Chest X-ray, PA view. Patient: 54 years old, sex M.
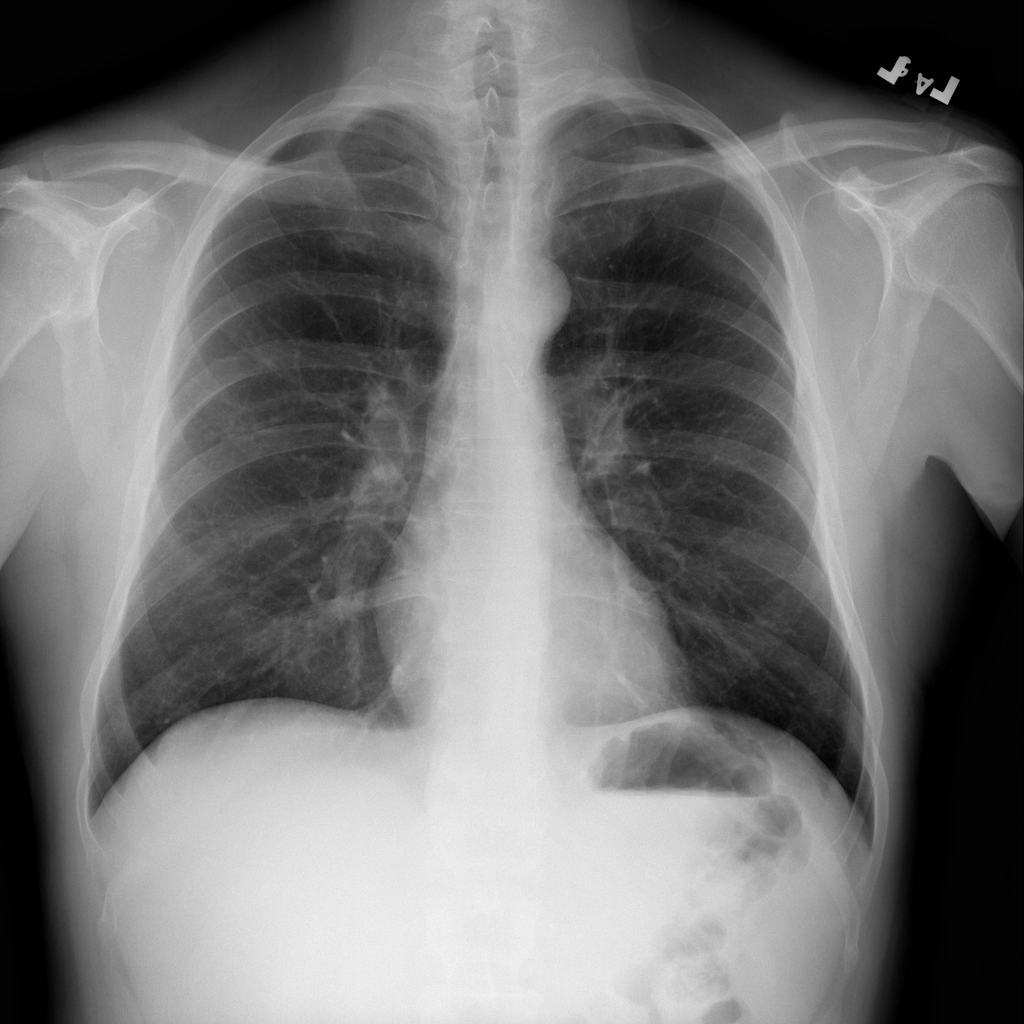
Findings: No Finding